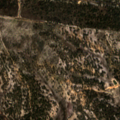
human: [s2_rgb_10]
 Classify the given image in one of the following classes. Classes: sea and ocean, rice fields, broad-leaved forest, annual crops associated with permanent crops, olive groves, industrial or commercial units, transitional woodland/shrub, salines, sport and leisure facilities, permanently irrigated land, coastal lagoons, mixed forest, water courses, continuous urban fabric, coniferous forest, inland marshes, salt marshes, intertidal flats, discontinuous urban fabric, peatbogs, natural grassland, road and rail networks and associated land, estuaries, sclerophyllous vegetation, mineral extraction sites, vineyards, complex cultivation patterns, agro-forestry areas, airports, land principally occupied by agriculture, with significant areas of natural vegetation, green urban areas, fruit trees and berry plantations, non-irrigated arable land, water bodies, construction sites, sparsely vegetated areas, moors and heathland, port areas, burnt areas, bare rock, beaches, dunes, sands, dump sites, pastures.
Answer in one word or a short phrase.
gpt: agro-forestry areas, broad-leaved forest